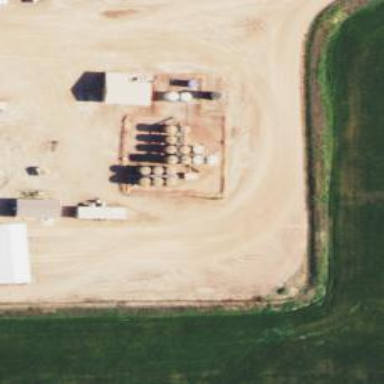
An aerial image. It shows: Storage tank with man-made structure.